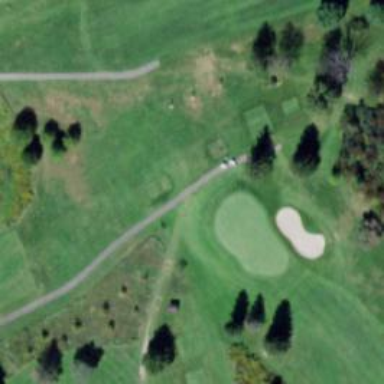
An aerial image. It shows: Golf tee.